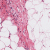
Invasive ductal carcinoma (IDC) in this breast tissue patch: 0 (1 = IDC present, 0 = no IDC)